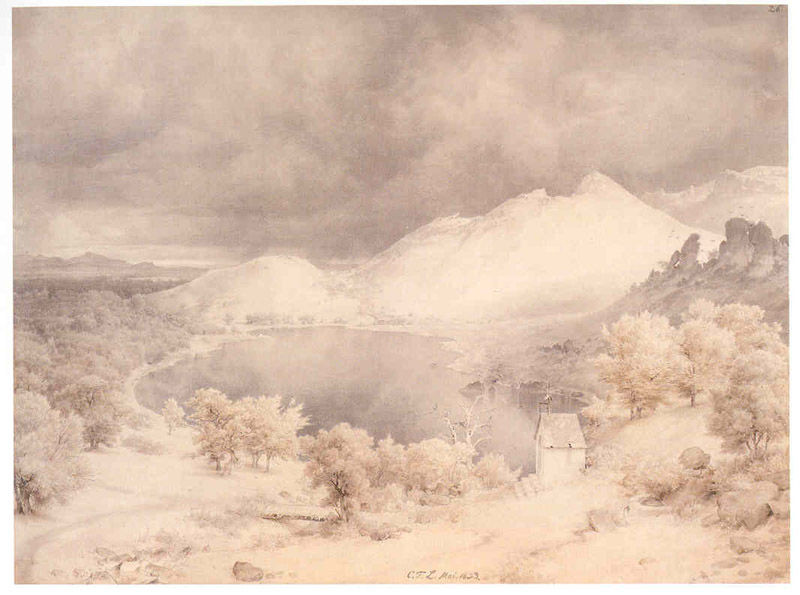
Titel: Vulkanischer Berg mit See, Wald und Heiligenhäuschen
Künstler: Karl Friedrich Lessing
Standort: Karlsruhe
Institution: Staatliche Kunsthalle Karlsruhe
Schlagwörter: baum, berg, blau, dunkel, felsen, gemälde, gewitter, himmel, schatten, wasser, weiß, wolken, aquarell, bäume, landschaft, see, teich, ufer, grau, hell, hintergrund, licht, pastell, schwarz, zeichnung, ausblick, dach, eis, haus, schnee, weg, wiese, wolke, malerei, kappe, blass, stein, steine, signatur, bach, einsamkeit, feld, ferne, horizont, häuser, hügel, kalt, natur, spiegelung, weite, wind, brücke, busch, büsche, einsam, gebüsch, hütte, rauch, wege, wiesen, pflanzen, rosa, tal, wald, anhöhe, brunnen, schornstein, turm, holzschnitt, japan, schrift, datierung, berge, bergig, fels, gebirge, leer, leere, giebel, bergkette, dunst, graphik, lila, nebel, herbst, winter, idylle, farblos, französisch, pastös, romantik, häuschen, treppe, unwetter, wetter, deutsch, stimmung, stufe, aufsicht, regen, tusche, diesig, neblig, vulkan, alpen, wälder, eisberg, felsig, kuppe, hügelig, lanschaft, landschafft, kapelle, wäldchen, frost, häusschen, gebirgssee, berghütte, gebierge, bewaldet, bergsee, vesuv, goldener schnitt, coloriert, quelle, schneeberg, ätna, weolke, ausicht, frostig, aufsich, wolkn, r, 1900, 1800, hasue, steinehorizont, trübsinn, aee